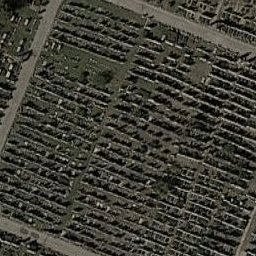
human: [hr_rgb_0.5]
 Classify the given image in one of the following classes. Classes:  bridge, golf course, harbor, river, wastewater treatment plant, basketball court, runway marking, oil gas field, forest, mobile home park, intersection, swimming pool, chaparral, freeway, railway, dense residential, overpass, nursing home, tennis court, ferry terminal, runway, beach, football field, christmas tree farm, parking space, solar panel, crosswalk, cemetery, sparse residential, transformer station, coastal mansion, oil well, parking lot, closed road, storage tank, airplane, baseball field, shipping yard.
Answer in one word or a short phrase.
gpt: cemetery